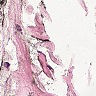
Metastatic tissue present: no